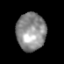
Tissue: prostate
Cell type: T cells
Senescence score: 0.3543
Nuclear area (px): 1083
Mean DAPI intensity: 141.602